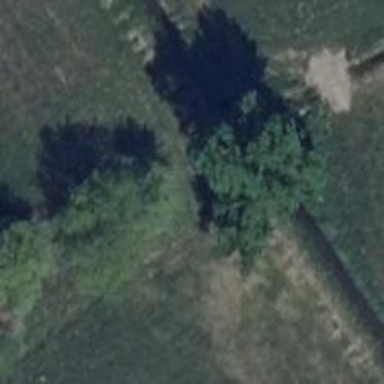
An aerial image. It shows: Hunting stand.